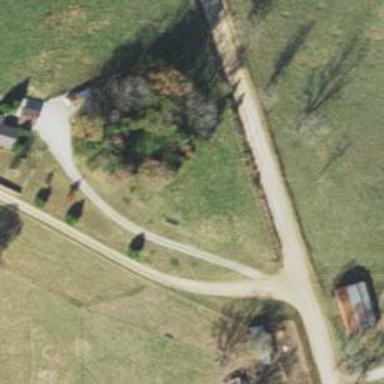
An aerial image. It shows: Driveway.